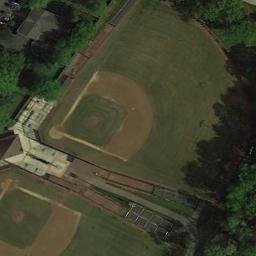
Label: baseball_diamond